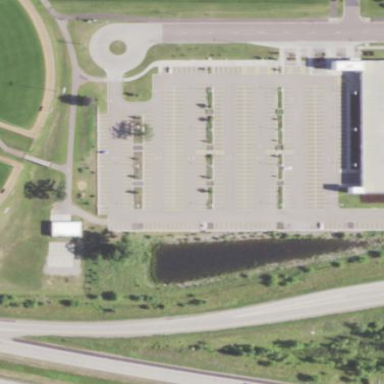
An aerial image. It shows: Parking lot with park and ride facilities.